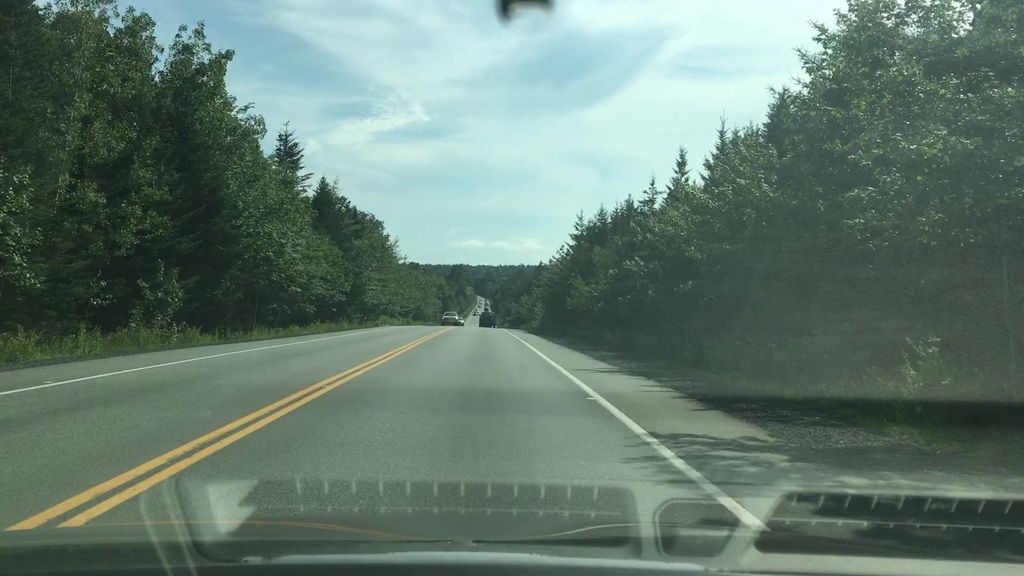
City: halifax